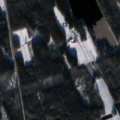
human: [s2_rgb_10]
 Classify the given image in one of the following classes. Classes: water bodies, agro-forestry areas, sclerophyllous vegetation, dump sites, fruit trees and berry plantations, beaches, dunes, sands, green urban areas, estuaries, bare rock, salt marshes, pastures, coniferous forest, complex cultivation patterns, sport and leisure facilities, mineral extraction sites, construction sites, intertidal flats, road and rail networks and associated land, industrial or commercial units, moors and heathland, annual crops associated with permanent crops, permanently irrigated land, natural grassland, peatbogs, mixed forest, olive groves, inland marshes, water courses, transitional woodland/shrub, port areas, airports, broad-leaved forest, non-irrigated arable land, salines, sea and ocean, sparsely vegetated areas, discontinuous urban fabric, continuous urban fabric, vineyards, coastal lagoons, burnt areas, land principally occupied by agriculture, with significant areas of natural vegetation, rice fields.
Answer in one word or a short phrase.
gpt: land principally occupied by agriculture, with significant areas of natural vegetation, coniferous forest, mixed forest, water bodies